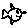
Label: fish